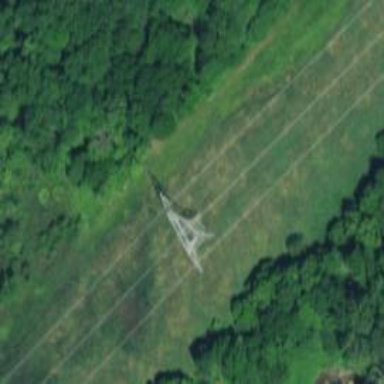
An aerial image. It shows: Power tower.